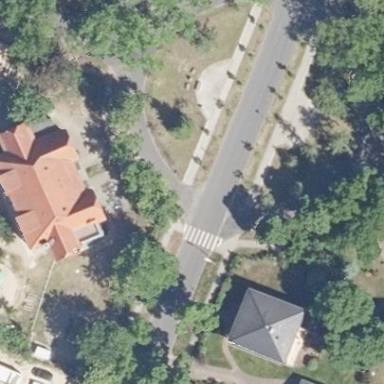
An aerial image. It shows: Residential road with asphalt surface leading to roundabout.